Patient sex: M
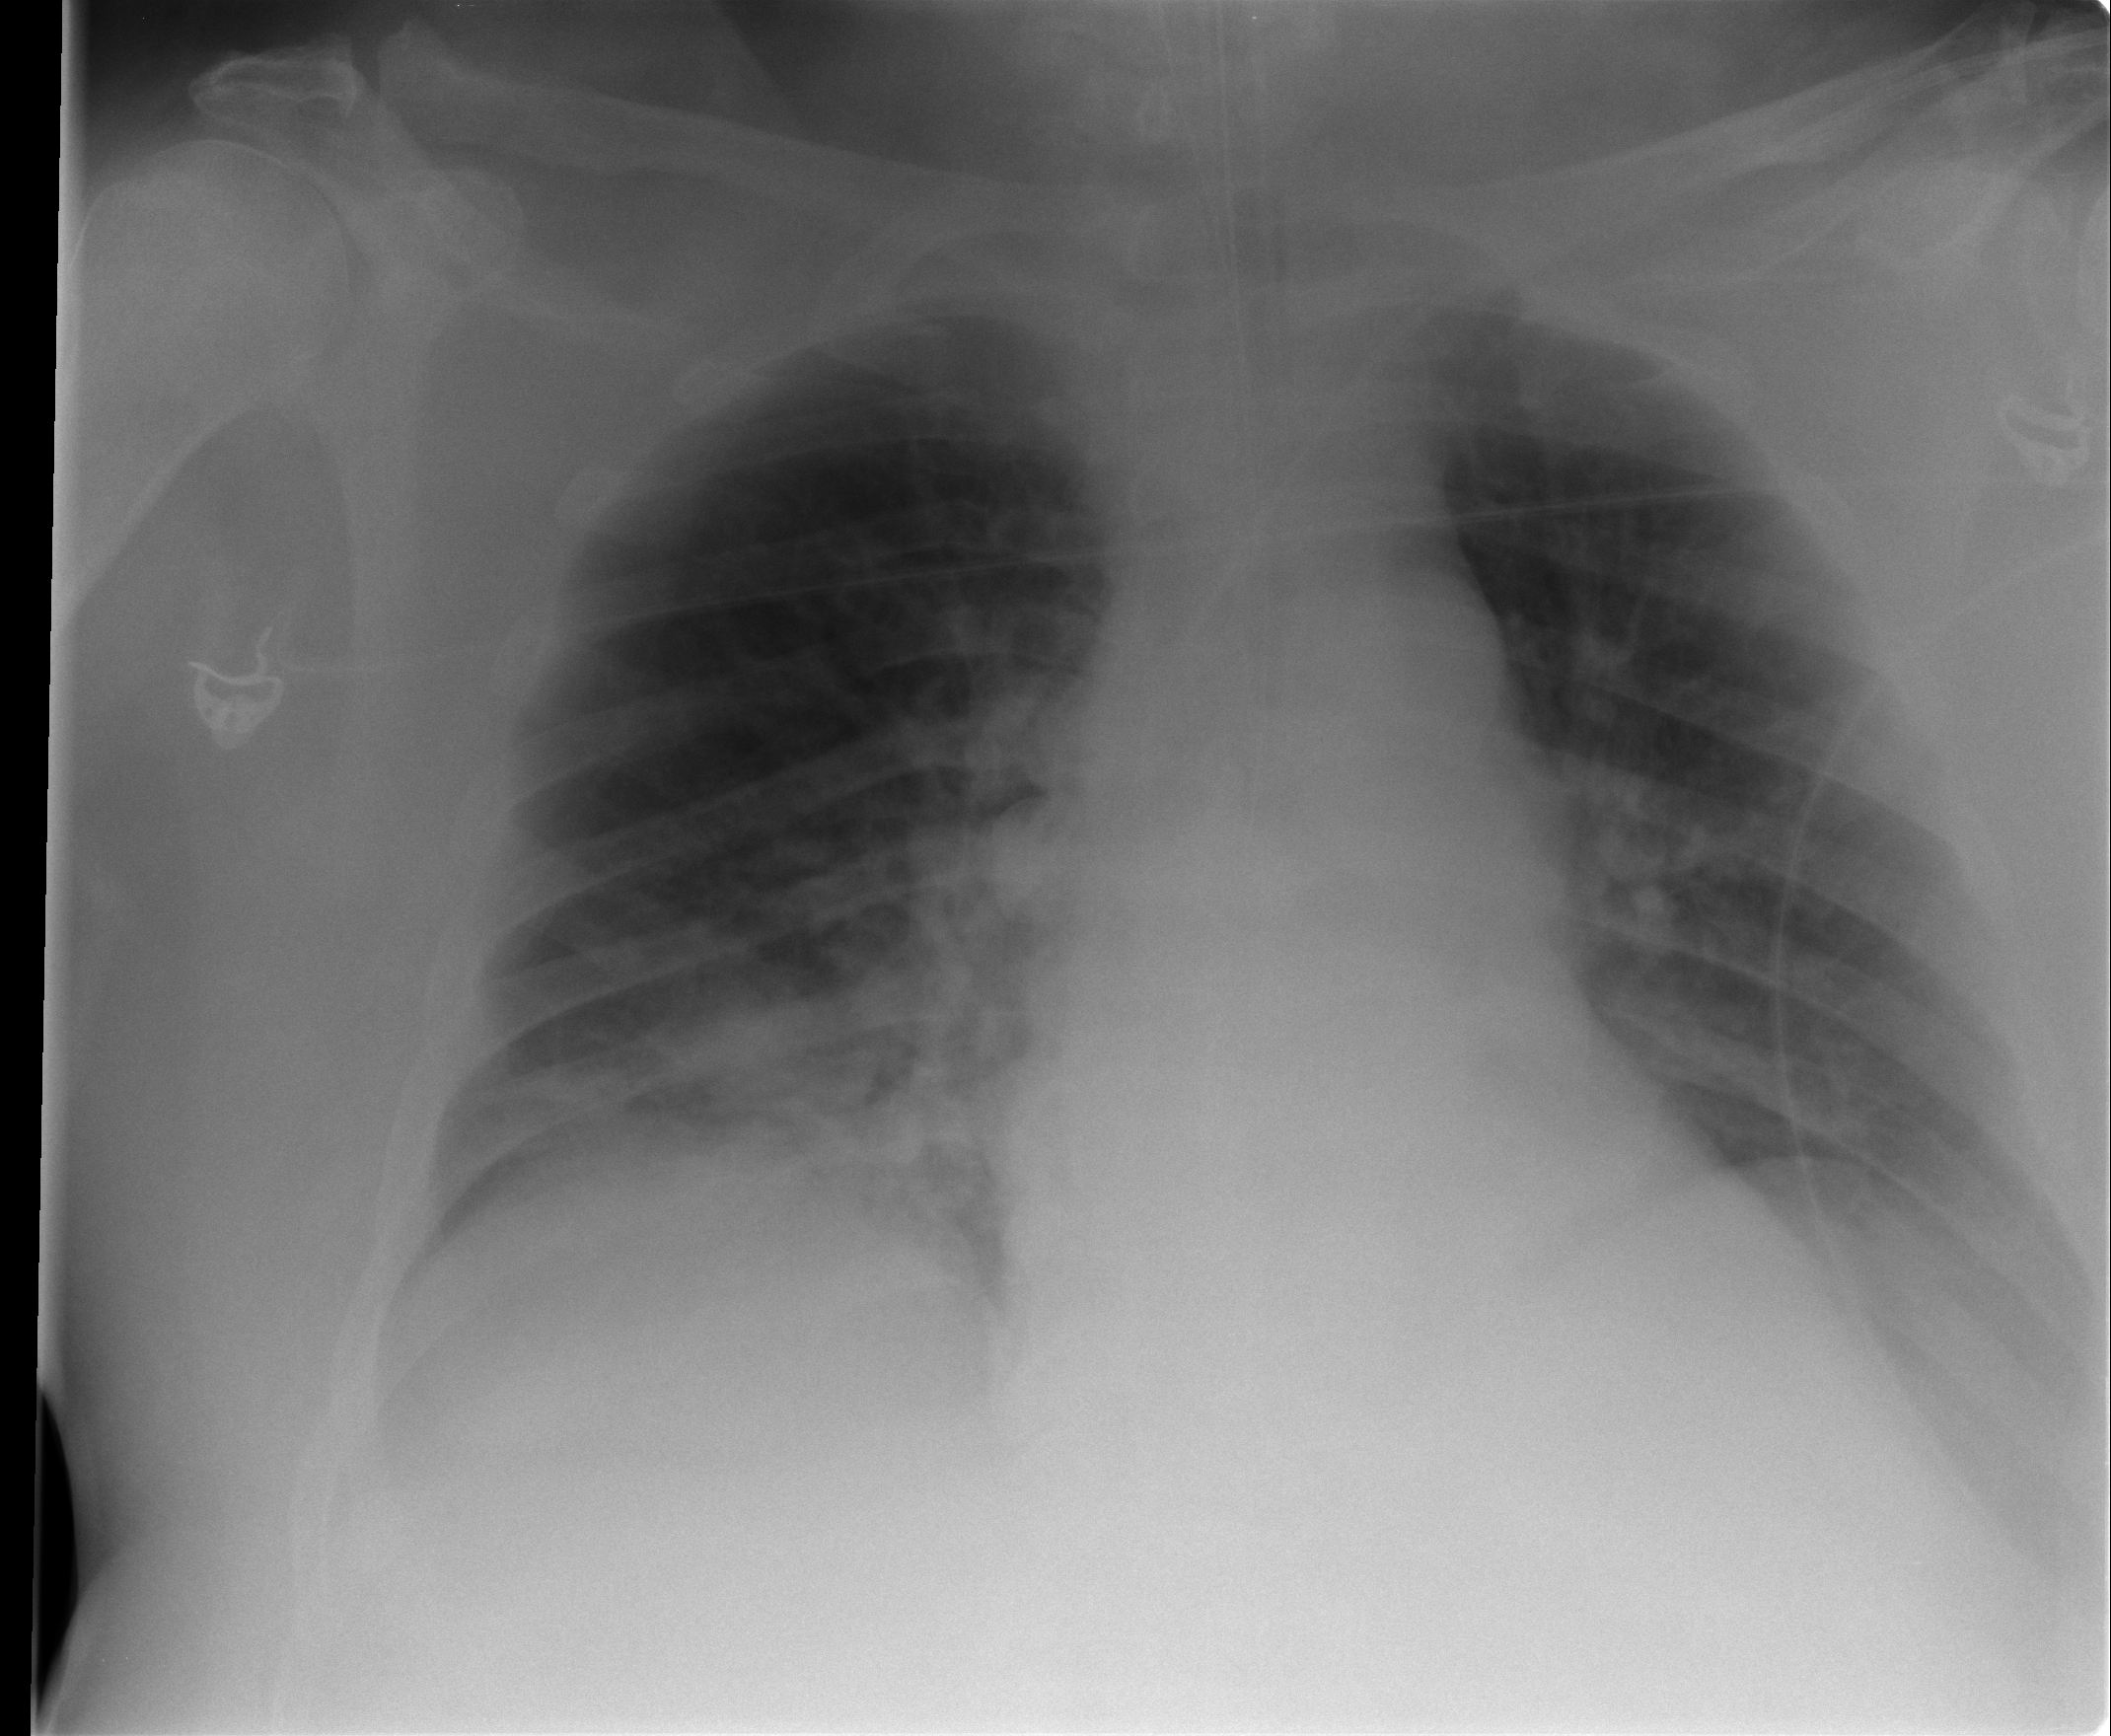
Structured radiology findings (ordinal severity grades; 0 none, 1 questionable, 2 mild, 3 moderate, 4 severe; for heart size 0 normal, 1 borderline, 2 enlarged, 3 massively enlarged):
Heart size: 1
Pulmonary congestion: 2
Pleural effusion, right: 1
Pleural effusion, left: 2
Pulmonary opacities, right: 1
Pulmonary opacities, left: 0
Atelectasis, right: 2
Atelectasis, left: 2